Interaction volume radius: 5 \u00c5
Interaction volume height: 25 \u00c5
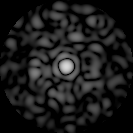
Disorder parameter: 0.8355